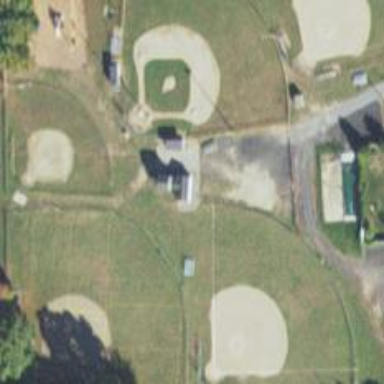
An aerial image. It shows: Softball pitch used for baseball games.